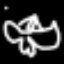
Label: angel